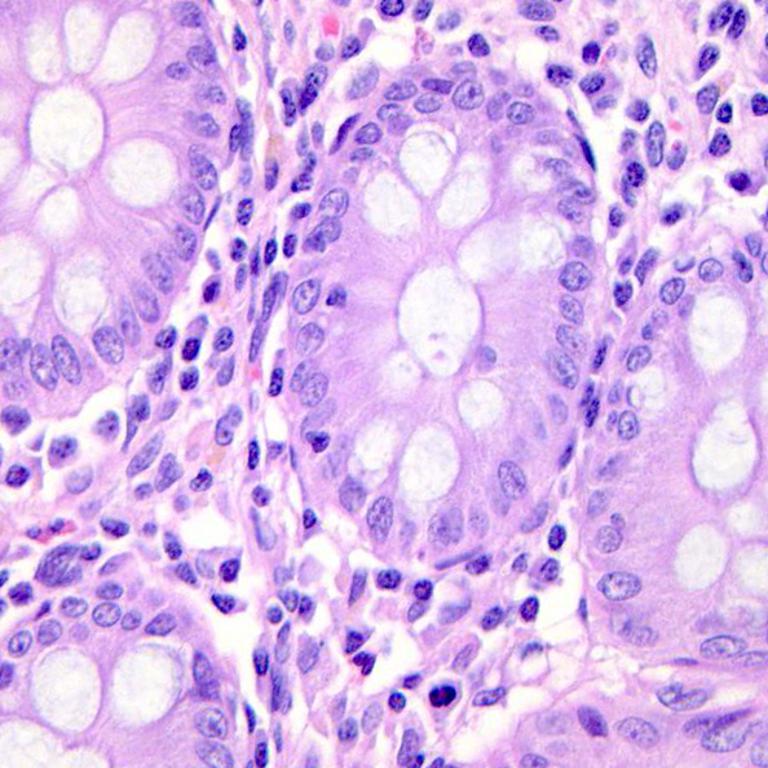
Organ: colon
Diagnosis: benign